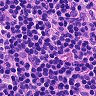
Metastatic tissue present: no